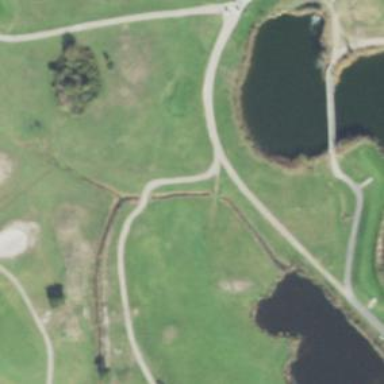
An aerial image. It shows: Path used for both walking and golf.